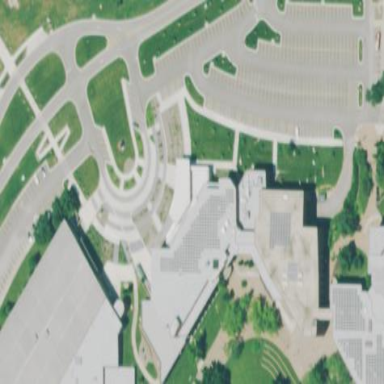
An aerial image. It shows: College building with flat roof.